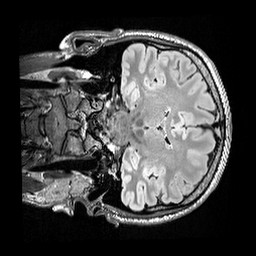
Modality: FLAIR
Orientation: coronal
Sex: male
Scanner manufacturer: siemens
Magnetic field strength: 3 T
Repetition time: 5 s
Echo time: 0.395 s